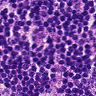
Metastatic tissue present: yes